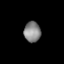
Tissue: lung
Cell type: Epithelial cells
Senescence score: 0.2405
Nuclear area (px): 334
Mean DAPI intensity: 133.695